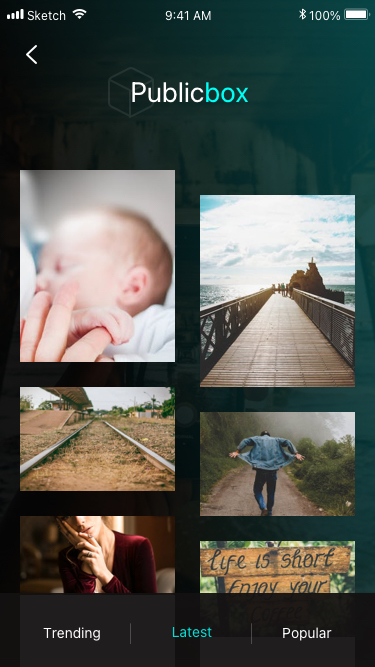
Text in this UI design:
Trending
Latest
Popular
Publicbox